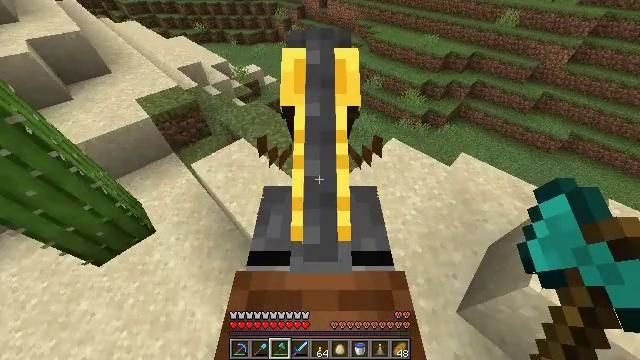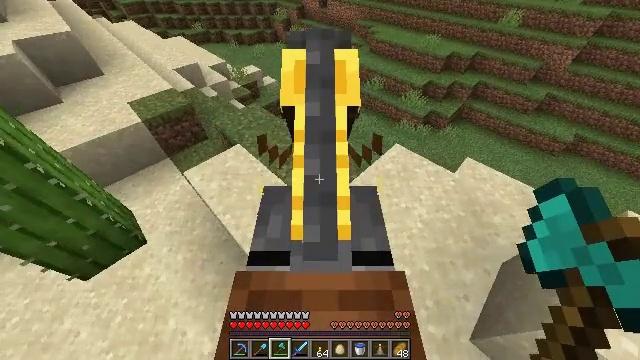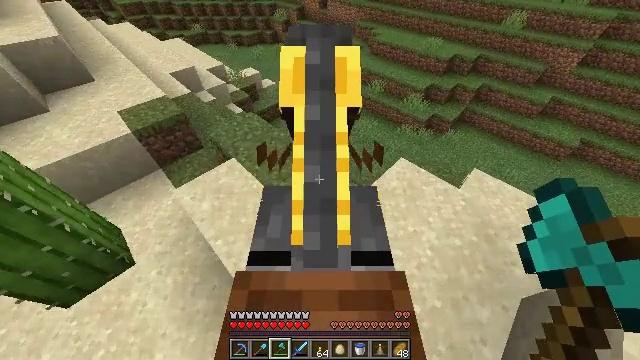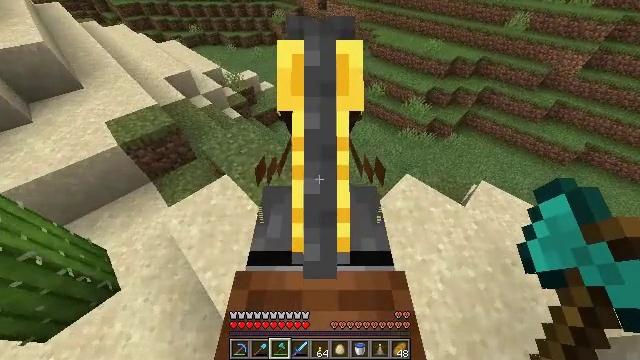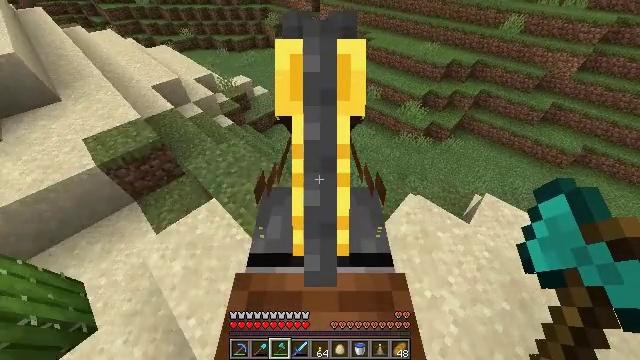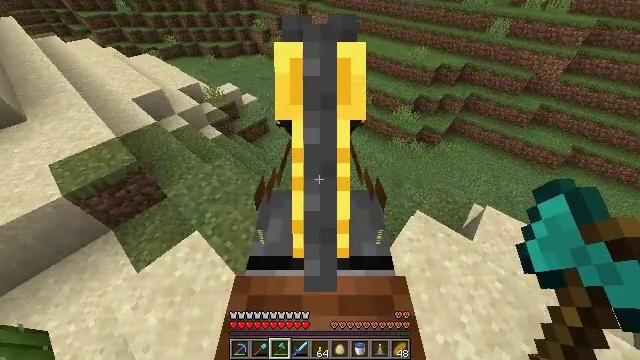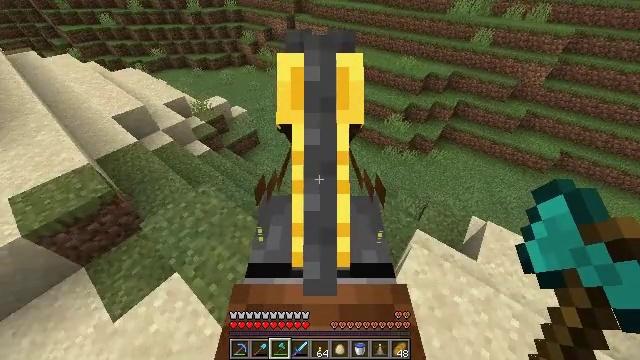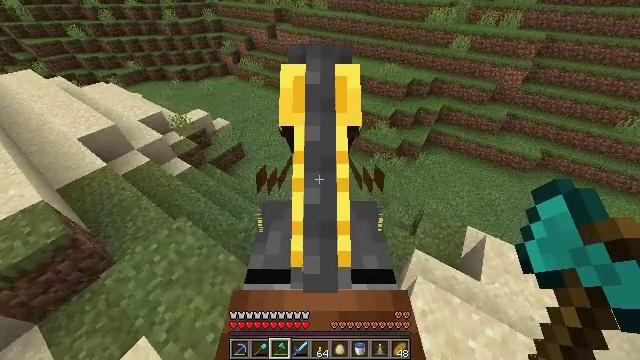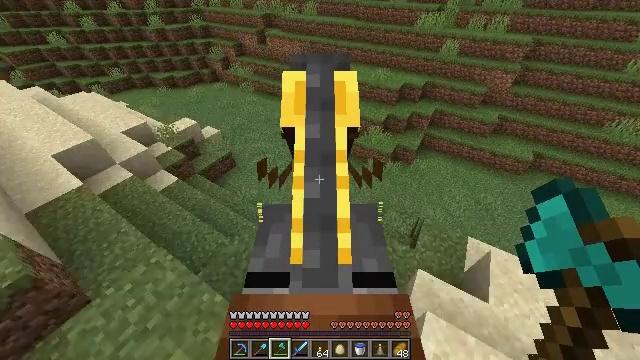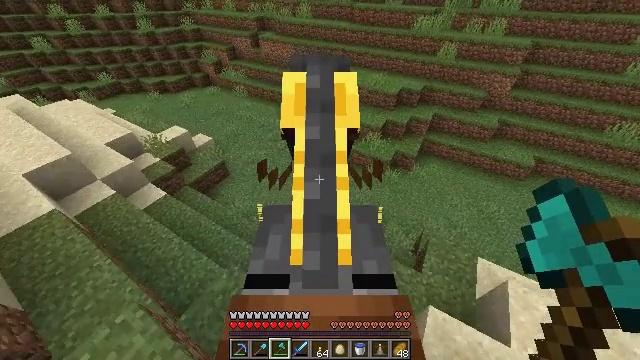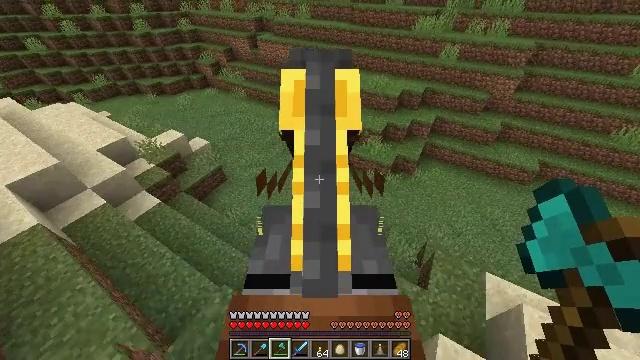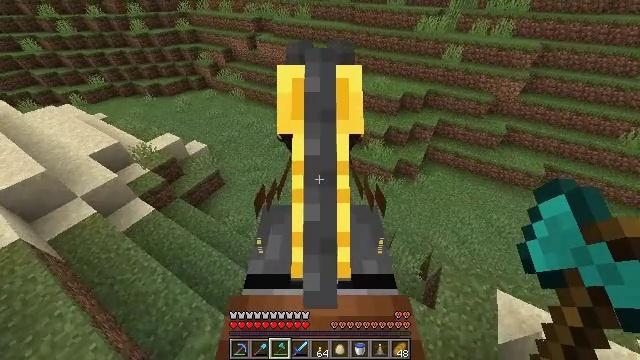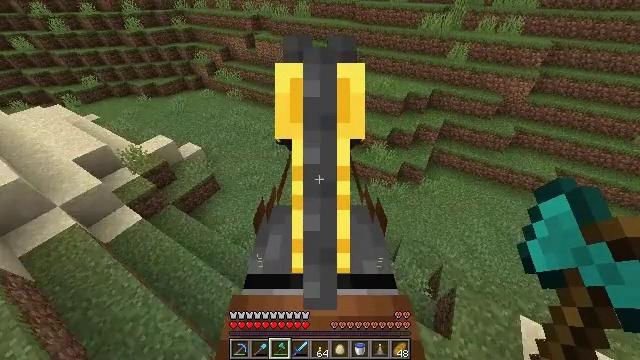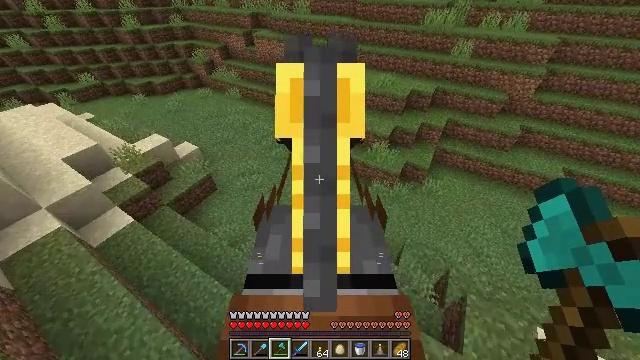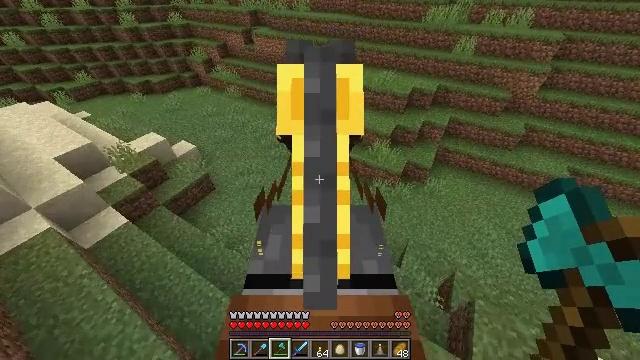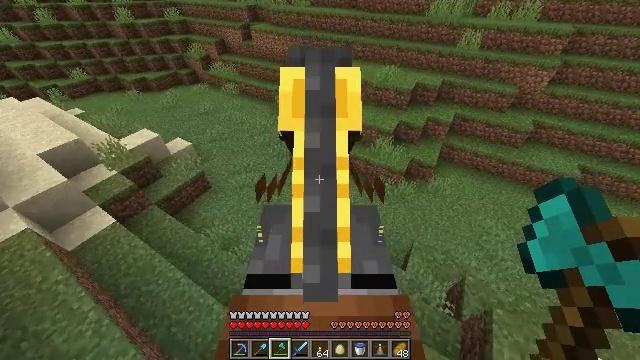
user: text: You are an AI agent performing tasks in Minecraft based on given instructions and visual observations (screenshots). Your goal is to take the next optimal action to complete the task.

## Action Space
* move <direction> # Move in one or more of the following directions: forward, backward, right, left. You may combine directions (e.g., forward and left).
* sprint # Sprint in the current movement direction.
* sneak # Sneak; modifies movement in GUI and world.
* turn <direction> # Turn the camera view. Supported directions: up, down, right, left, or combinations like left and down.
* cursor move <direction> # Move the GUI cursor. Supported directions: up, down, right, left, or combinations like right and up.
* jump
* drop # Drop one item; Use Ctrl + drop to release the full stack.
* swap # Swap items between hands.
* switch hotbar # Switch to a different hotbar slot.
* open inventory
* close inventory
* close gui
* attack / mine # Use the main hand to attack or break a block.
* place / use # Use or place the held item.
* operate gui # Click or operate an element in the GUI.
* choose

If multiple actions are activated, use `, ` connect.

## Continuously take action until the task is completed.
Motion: motion action
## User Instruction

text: Mine the sandstone block.
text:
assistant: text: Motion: move forward, sprint
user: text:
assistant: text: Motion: move forward, sprint
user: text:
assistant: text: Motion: move forward, sprint
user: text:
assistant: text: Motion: move forward, sprint, turn right
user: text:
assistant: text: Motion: move forward, sprint, turn right
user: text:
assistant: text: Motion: move forward, sprint, turn right and up
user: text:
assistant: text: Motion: move forward, sprint, turn right and up
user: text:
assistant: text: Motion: move forward, sprint, turn right
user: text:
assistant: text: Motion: move forward, sprint
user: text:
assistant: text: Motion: move forward, sprint
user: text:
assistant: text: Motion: move forward, sprint
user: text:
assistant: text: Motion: move forward, sprint
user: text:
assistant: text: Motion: move forward, sprint
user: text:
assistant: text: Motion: move forward, sprint
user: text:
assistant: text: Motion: move forward, sprint
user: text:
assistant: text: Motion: move forward, sprint
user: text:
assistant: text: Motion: move forward, sprint
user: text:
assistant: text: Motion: move forward, sprint, turn right and up
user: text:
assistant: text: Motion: move forward, sprint, turn right and up
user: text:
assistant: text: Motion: move forward, sprint, turn right and up
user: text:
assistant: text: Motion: move forward, sprint, turn right and up
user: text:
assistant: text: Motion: move forward, sprint, turn right and up
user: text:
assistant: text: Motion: move forward, sprint, turn right and up
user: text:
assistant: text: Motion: move forward, sprint, turn right and up
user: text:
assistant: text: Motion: move forward, sprint, turn right and up
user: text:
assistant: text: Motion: move forward, sprint
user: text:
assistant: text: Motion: move forward, sprint
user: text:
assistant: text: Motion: move forward, sprint, turn right
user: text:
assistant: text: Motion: move forward, sprint
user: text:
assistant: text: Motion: move forward, sprint